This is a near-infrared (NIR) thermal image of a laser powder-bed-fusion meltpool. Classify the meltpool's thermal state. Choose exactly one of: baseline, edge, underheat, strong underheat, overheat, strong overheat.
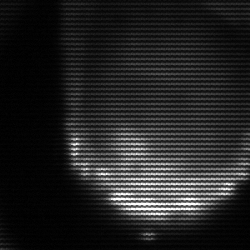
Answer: edge